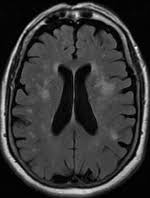
Label: notumor